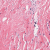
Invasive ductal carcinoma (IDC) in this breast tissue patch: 0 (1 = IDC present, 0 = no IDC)